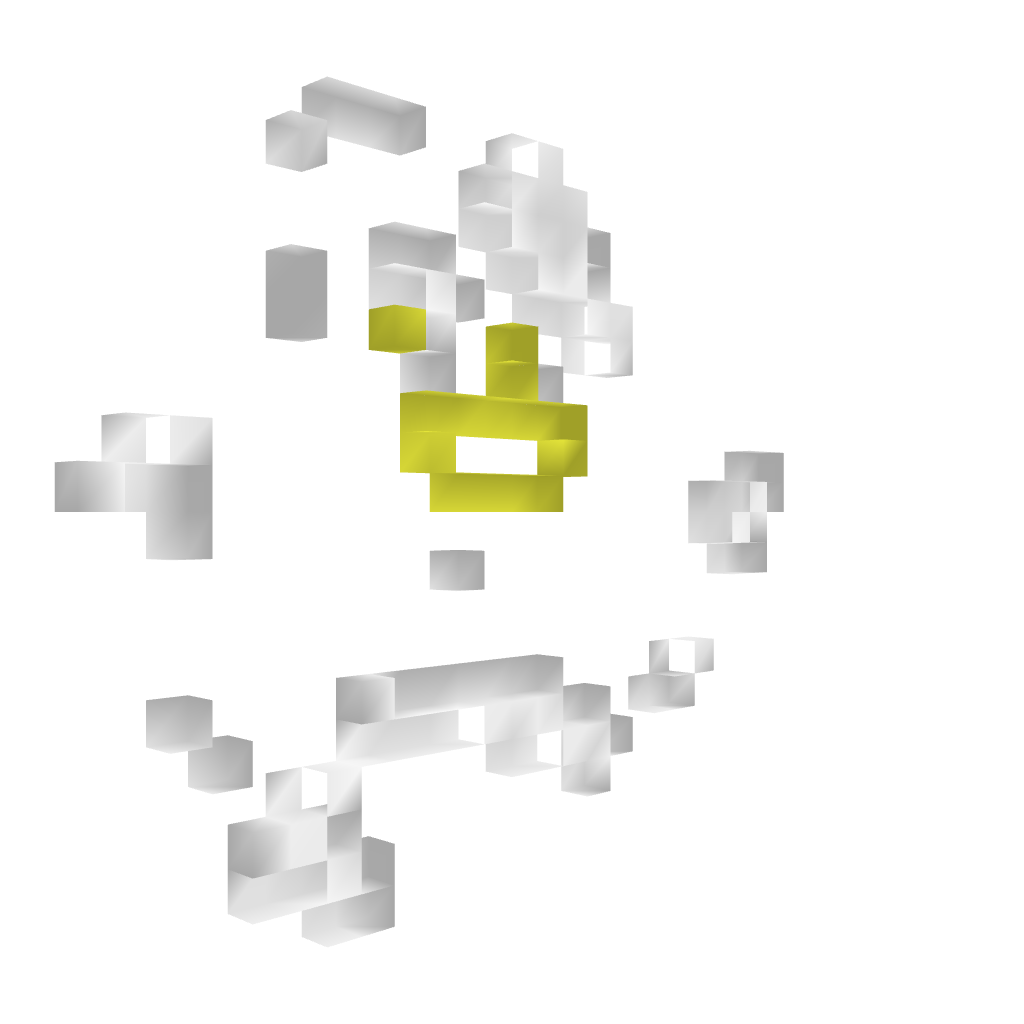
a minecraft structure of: Crashman (ErnieCIII) bad low quality